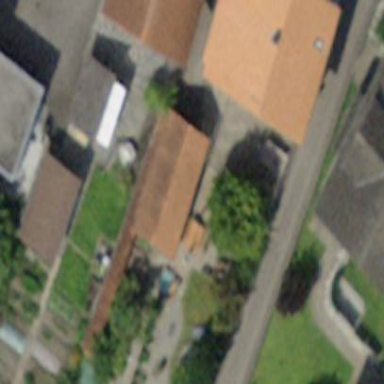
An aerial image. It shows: Rural barn.